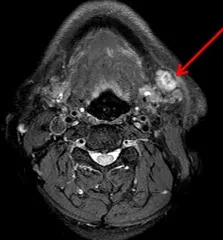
Magnetic resonance imaging (MRI) of a lesion beside the left submandibular gland. The lesion demonstrates heterogeneous hyper-intensity on axial.
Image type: radiology (mri)